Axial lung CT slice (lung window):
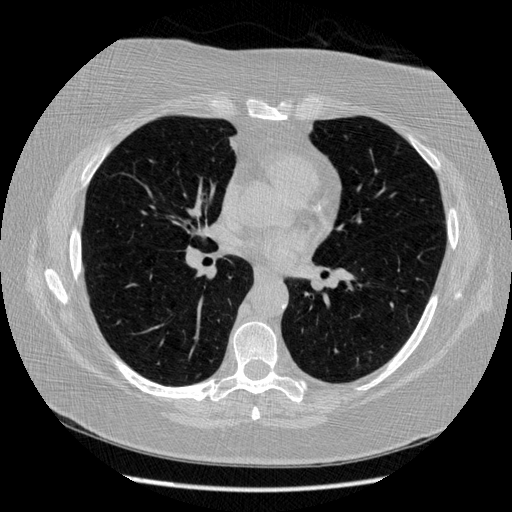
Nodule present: no